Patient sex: F
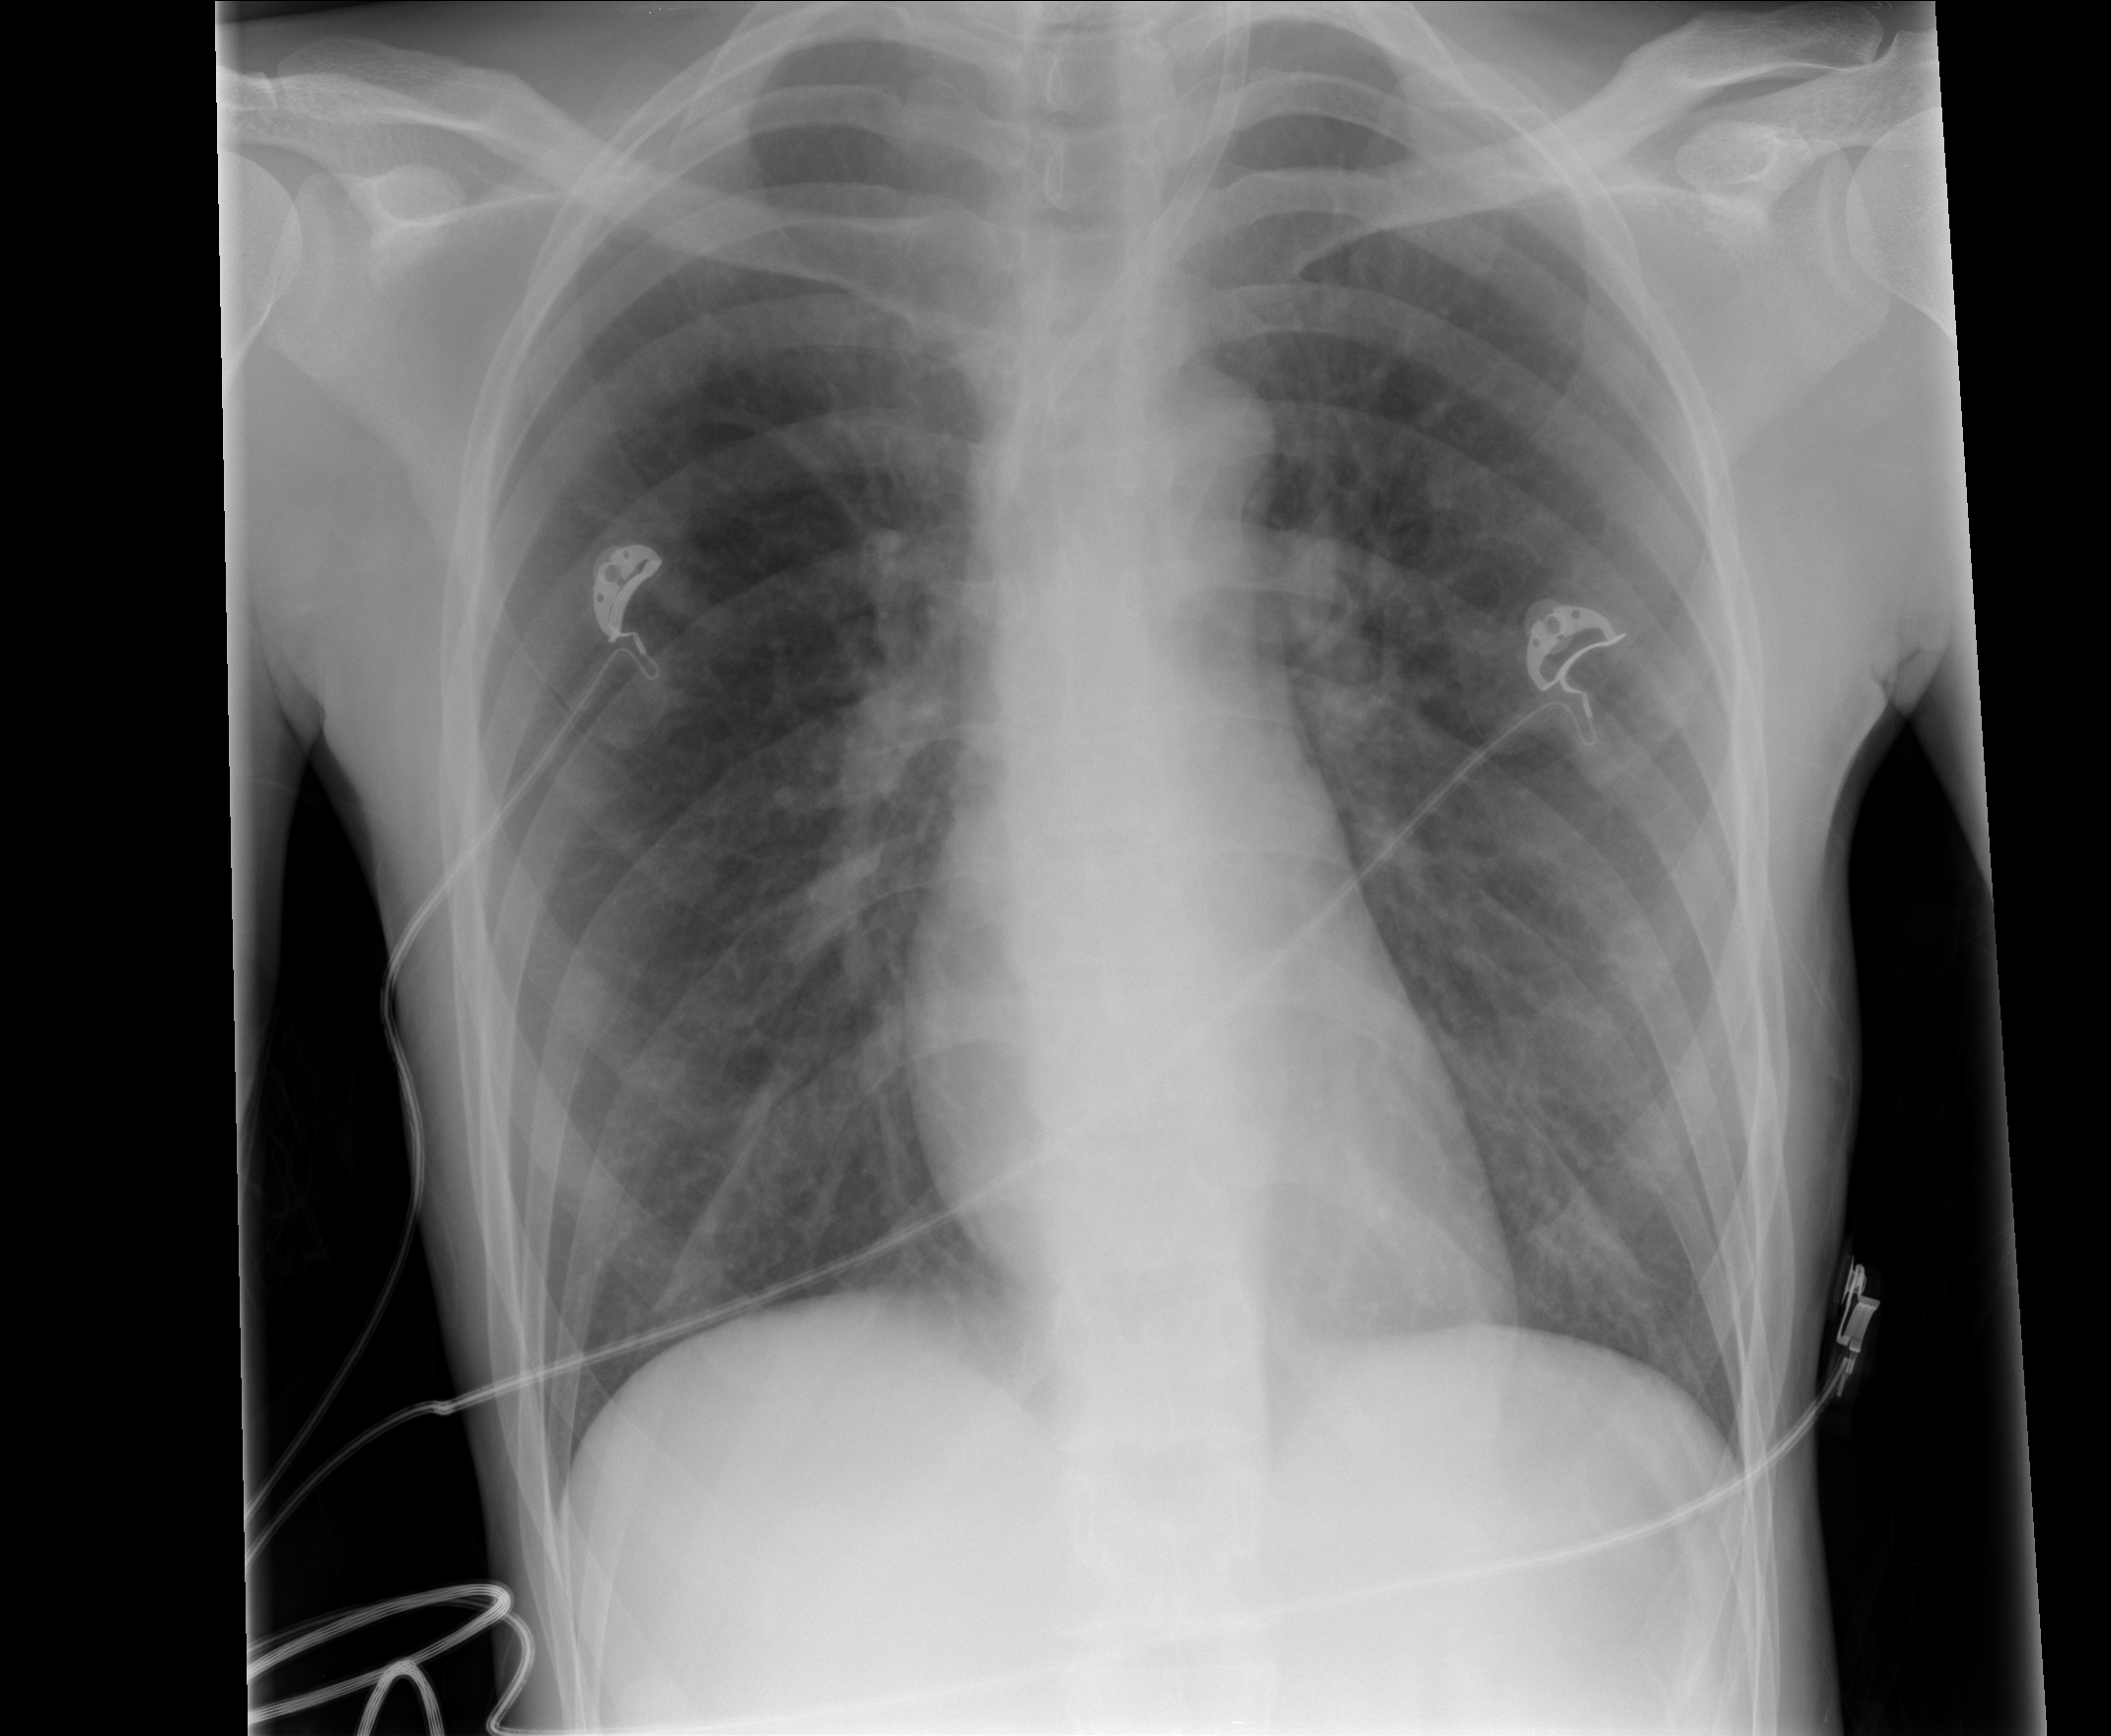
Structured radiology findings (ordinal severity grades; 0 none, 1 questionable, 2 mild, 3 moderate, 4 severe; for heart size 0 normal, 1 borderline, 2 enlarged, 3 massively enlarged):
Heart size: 0
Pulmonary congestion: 2
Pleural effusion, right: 0
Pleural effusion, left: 0
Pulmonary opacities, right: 1
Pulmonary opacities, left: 1
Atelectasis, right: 0
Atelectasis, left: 0